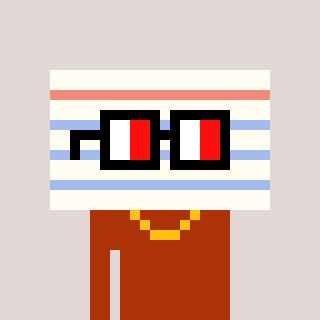
a pixel art character with square glasses with black frames and red eyes, a empty notebook page-shaped head and a hotbrown-colored body on a warm background